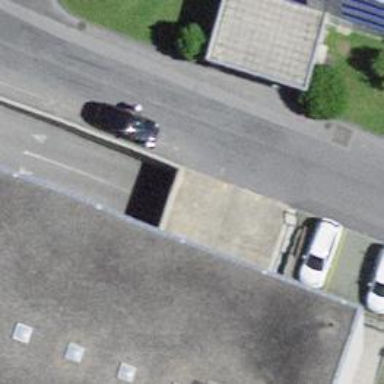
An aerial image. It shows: Parking entrance.